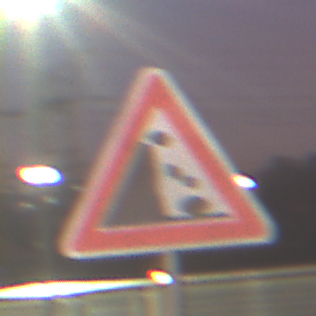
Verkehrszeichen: SteinschlagLinks
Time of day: SunriseSunset
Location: Outdoor (Urban)
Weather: PartlyCloudy
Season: NotSpecified
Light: Artificial